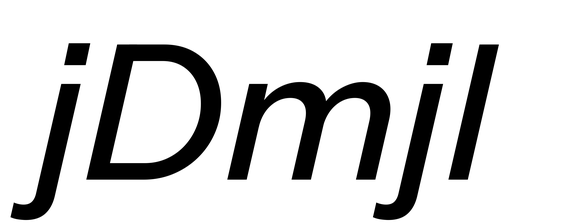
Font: InstrumentSans-Italic_Medium_Italic